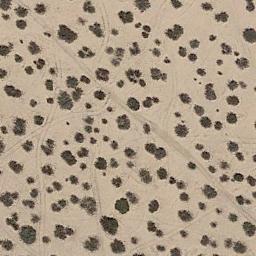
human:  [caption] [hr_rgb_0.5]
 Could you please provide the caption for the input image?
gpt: There are some bushes make up the chaparral on the desert .

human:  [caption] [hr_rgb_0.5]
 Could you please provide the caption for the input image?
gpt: There is a wood in this jungle .

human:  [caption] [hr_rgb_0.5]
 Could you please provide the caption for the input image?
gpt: Chaparral is evenly distributed on the sand .

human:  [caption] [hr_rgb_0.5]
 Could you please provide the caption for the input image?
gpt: A lot of chaparrals grow in the desert and some roads go through the desert .

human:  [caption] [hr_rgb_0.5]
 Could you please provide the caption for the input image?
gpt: The chaparral is approximately evenly distributed .